Question: In PyQt4 Model-View <URL> the author
designs 'Node()' Class to be used with 'QAbstractItemModel' linked to 'QTreeView':
'''
class Node(object):
def __init__(self, name, parent=None):
self._name = name
self._children=[]
self._parent=parent
if parent is not None:
parent.addChild(self)
def typeInfo(self):
return "NODE"
def addChild(self, child):
self._children.append(child)
def name(self):
return self._name
def setName(self, name):
self._name = name
def child(self, row):
return self._children[row]
def childCount(self):
return len(self._children)
def parent(self):
return self._parent
def row(self):
if self._parent is not None:
return self._parent._children.index(self)
'''
Then he proceeds with declaring a data variable itself.
First he declares a 'rootNode' variable to be used as a parent to all top level item-variables:
'''
rootNode = Node("Root")
'''
Then he declares two top level item-variables A and B: 'childNodeA0' and 'childNodeB0'.
And for each of these two top-level item-variables two child item-variables are declared
(I renamed the variables to make things look more generic):
'''
childNodeA0 = Node("childNodeA0", rootNode)
childNodeA1 = Node("childNodeA1", childNodeA0)
childNodeA2 = Node("childNodeA2", childNodeA1)
childNodeB0 = Node("childNodeB0", rootNode)
childNodeB1 = Node("childNodeB1", childNodeB0)
childNodeB3 = Node("childNodeB3", childNodeB1)
'''
Here is the schematic representation of data stored in rootNode variable:
'''
|------Root
|------childNodeA0
|------childNodeA1
|------childNodeA2
|------childNodeB0
|------childNodeB1
|------childNodeB3
'''
Now I declare a third item variable called 'childNodeC0':
'''
childNodeC0 = Node("childNodeC0", rootNode)
'''
I pass 'rootNode' as its parent. Here is the schematics:
'''
|------Root
|------childNodeA0
|------childNodeA1
|------childNodeA2
|------childNodeB0
|------childNodeB1
|------childNodeB3
|------childNodeC0
'''
Now using '.addChild()' method I append 'childNodeC0' variable as a child of 'childNodeB0'.
So 'childNodeC0' is a child of two variables: it is a child of 'rootNode' and 'childNodeB0':
'''
childNodeB0.addChild(childNodeC0)
'''
Here is the schematics:
'''
|------Root
|------childNodeA0
|------childNodeA1
|------childNodeA2
|------childNodeB0
|------childNodeB1
|------childNodeB3
|------childNodeC0
|------childNodeC0
'''
All goes as expected. But when this data variable is assigned to a "real" Model the 'childNodeC0' item-variable only shows up as a child of 'Root' and not as a child of 'childNodeB0'. Aside from it the 'childNodeB0' item-variable is shown in TreeView twice: as a child of Root (as it is supposed to be). And it is also shown as a child of itself!:

How to make TreeView to show a data stored in a root variable properly?
'''
from PyQt4 import QtCore, QtGui
import sys
class Node(object):
def __init__(self, name, parent=None):
self._name = name
self._children=[]
self._parent=parent
if parent is not None:
parent.addChild(self)
def typeInfo(self):
return "NODE"
def addChild(self, child):
self._children.append(child)
def name(self):
return self._name
def setName(self, name):
self._name = name
def child(self, row):
return self._children[row]
def childCount(self):
return len(self._children)
def parent(self):
return self._parent
def row(self):
if self._parent is not None:
return self._parent._children.index(self)
def log(self, tabLevel=-1):
output = ""
tabLevel += 1
for i in range(tabLevel):
output += " "
output += "|------" + self._name + "
"
for child in self._children:
output += child.log(tabLevel)
tabLevel -= 1
output += "
"
return output
def __repr__(self):
return self.log()
class SceneGraphModel(QtCore.QAbstractItemModel):
def __init__(self, root, parent=None):
super(SceneGraphModel, self).__init__(parent)
self._rootNode = root
def rowCount(self, parent):
if not parent.isValid():
parentNode = self._rootNode
else:
parentNode = parent.internalPointer()
# print 'VALID: ', type(parent), parent.row(), parent.column()
return parentNode.childCount()
def columnCount(self, parent):
return 1
def data(self, index, role):
if not index.isValid():
return None
node = index.internalPointer()
if role == QtCore.Qt.DisplayRole or role == QtCore.Qt.EditRole:
if index.column() == 0:
return node.name()
def setData(self, index, value, role=QtCore.Qt.EditRole):
if index.isValid():
if role == QtCore.Qt.EditRole:
node = index.internalPointer()
node.setName(value)
return True
return False
def headerData(self, section, orientation, role):
if role == QtCore.Qt.DisplayRole:
if section == 0:
return "Column #0"
def flags(self, index):
return QtCore.Qt.ItemIsEnabled | QtCore.Qt.ItemIsSelectable | QtCore.Qt.ItemIsEditable
def parent(self, index):
node = self.getNode(index)
parentNode = node.parent()
if parentNode == self._rootNode:
return QtCore.QModelIndex()
return self.createIndex(parentNode.row(), 0, parentNode)
def index(self, row, column, parent):
parentNode = self.getNode(parent)
childItem = parentNode.child(row)
if childItem:
return self.createIndex(row, column, childItem)
else:
return QtCore.QModelIndex()
def getNode(self, index):
if index.isValid():
node = index.internalPointer()
if node:
return node
return self._rootNode
if __name__ == '__main__':
app = QtGui.QApplication(sys.argv)
rootNode = Node("Root")
childNodeA0 = Node("childNodeA0", rootNode)
childNodeA1 = Node("childNodeA1", childNodeA0)
childNodeA2 = Node("childNodeA2", childNodeA1)
childNodeB0 = Node("childNodeB0", rootNode)
childNodeB1 = Node("childNodeB1", childNodeB0)
childNodeB3 = Node("childNodeB3", childNodeB1)
childNodeC0 = Node("childNodeC0", rootNode)
childNodeB0.addChild(childNodeC0)
treeView=QtGui.QTreeView()
model = SceneGraphModel(rootNode)
treeView.setModel(model)
treeView.show()
print rootNode
sys.exit(app.exec_())
'''
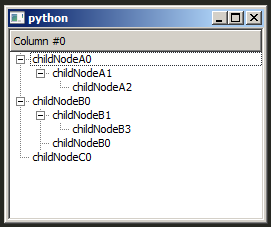
Answer: I think that with this data model you can't have a Node having 2 different parents.
The 'addChild' is confusing because it seems that you can do it.
If you look in the scene graph model, it will ask the 'Node' for it's parent (in 'parent(self, index)'):
'''
parentNode = node.parent()
'''
and 'Node.parent()' only returns the parent defined at the construction of the item:
'''
return self._parent
'''
If you want to have the same child at 2 different locations you may want to copy it or to improve the data model.